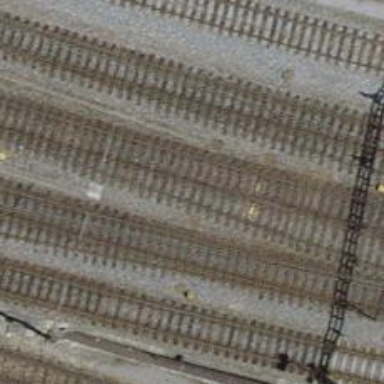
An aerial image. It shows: Single-track electrified railway with contact line.